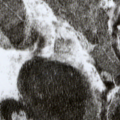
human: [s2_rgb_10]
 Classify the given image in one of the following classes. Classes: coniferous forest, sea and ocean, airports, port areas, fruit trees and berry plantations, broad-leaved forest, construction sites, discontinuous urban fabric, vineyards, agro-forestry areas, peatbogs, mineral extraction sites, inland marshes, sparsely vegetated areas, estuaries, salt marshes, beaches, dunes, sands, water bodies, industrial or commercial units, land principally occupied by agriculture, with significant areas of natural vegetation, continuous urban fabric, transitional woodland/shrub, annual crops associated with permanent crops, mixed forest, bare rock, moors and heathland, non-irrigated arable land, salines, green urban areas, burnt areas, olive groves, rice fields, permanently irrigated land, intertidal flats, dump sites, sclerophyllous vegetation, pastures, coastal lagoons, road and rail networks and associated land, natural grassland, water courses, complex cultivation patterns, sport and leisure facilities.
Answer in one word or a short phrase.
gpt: coniferous forest, mixed forest, peatbogs